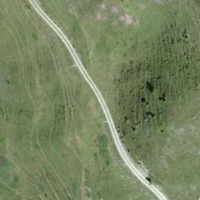
EUNIS habitat code: 26
Species observed at this site:
Arnica montana